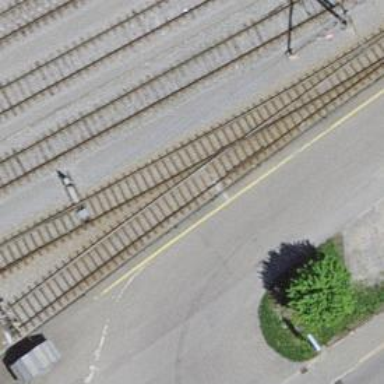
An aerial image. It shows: Single railway spur track.